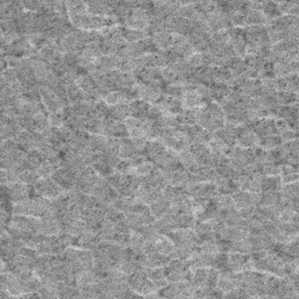
Label: frost